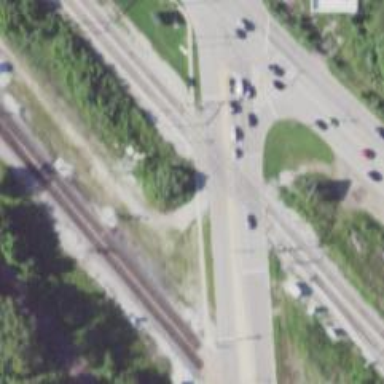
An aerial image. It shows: Level crossing with lights at railway intersection.